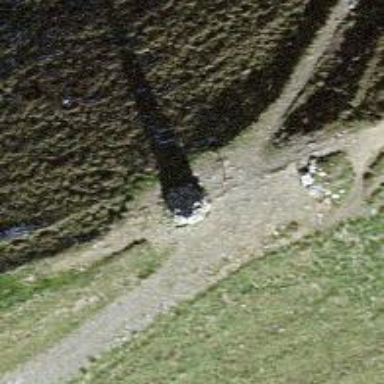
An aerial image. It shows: Cairn made by humans.